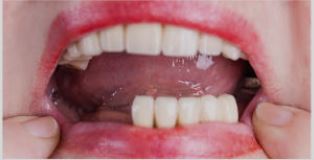
Condition: hypodontia